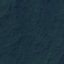
Label: Forest